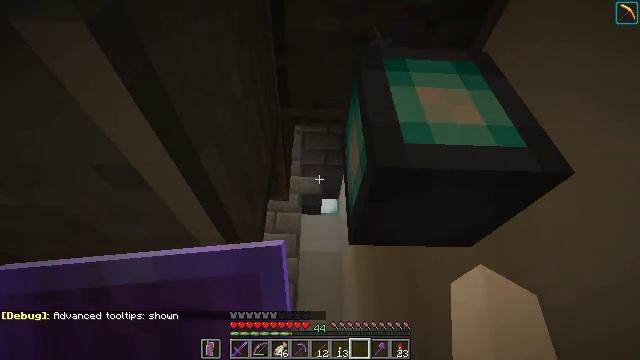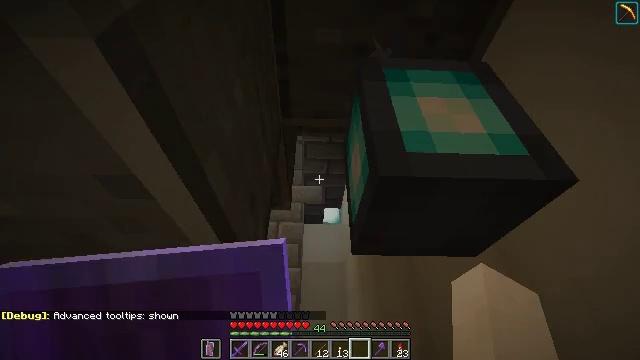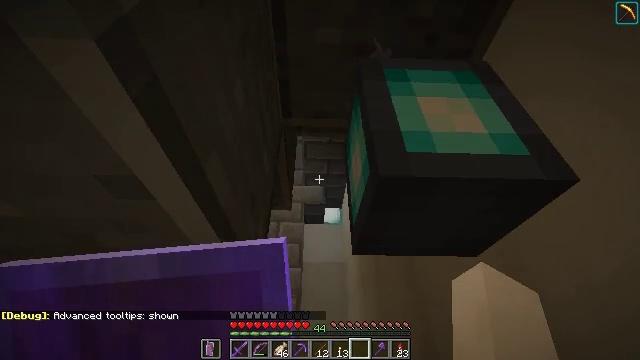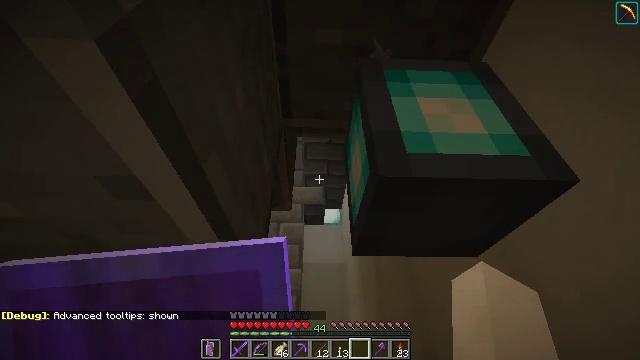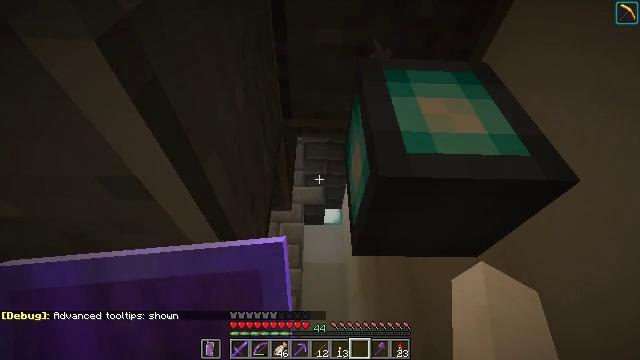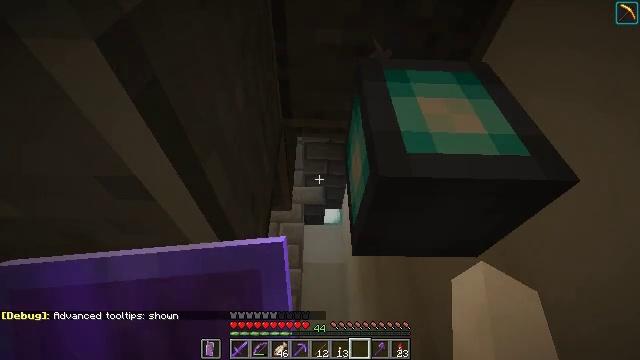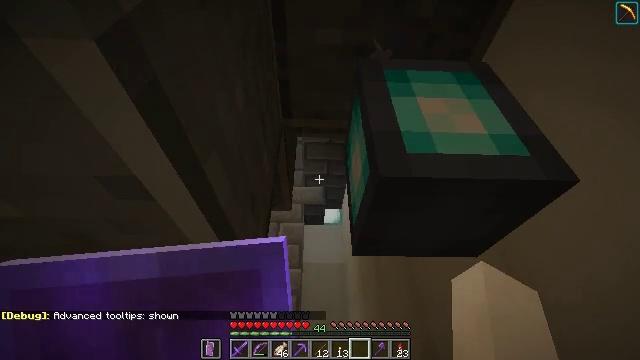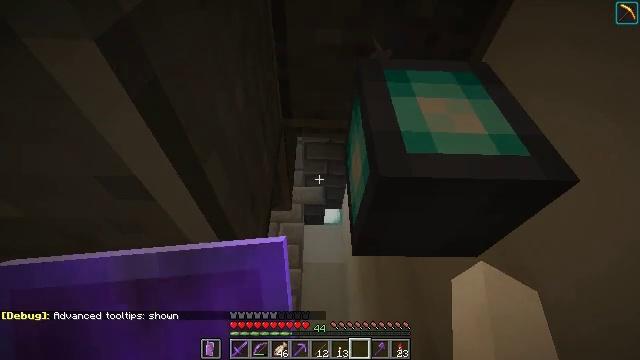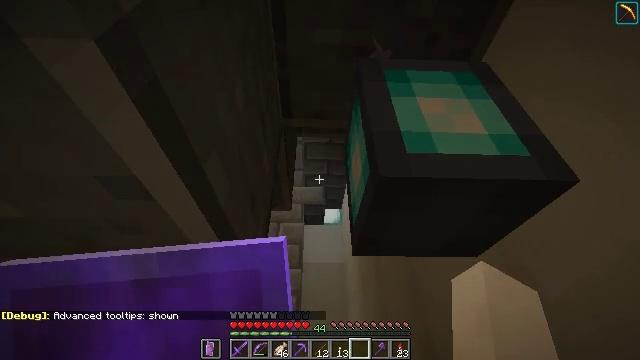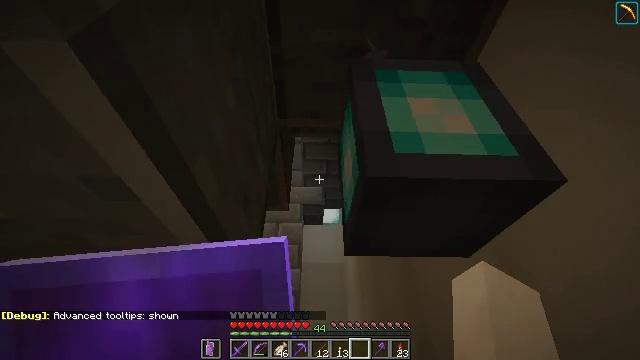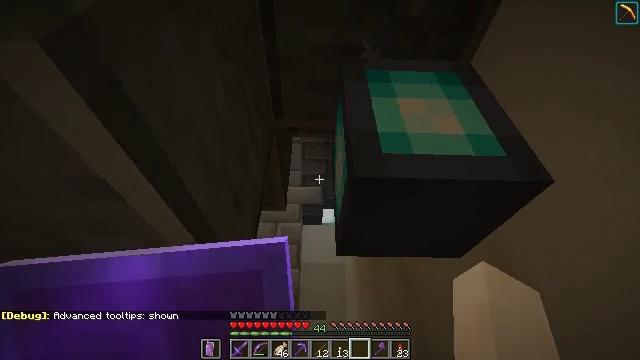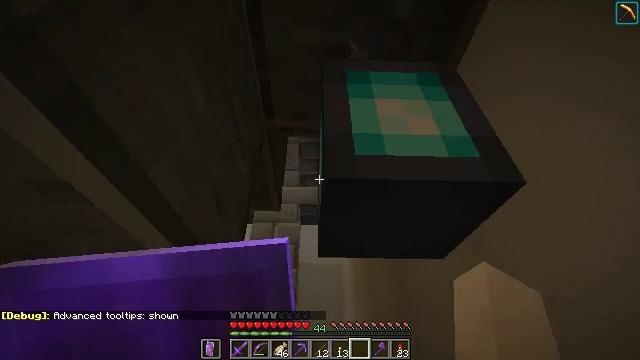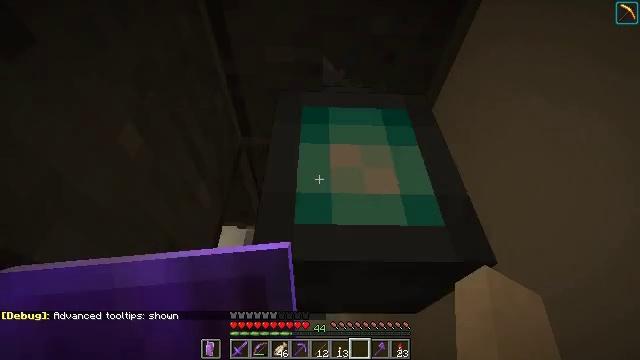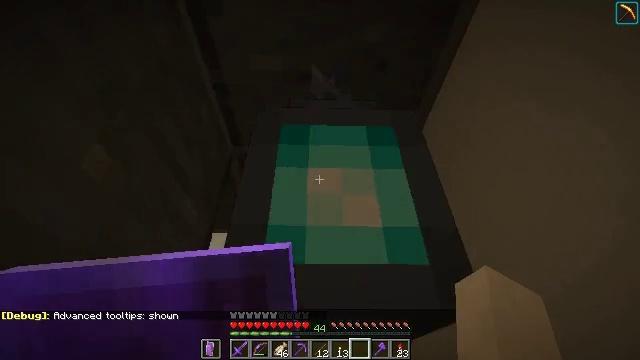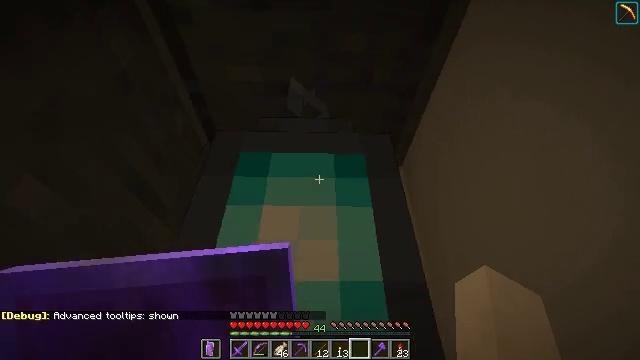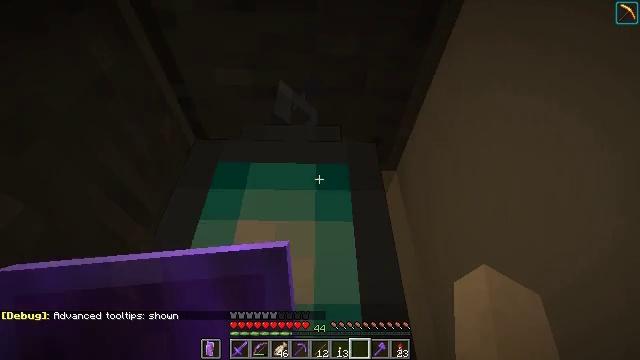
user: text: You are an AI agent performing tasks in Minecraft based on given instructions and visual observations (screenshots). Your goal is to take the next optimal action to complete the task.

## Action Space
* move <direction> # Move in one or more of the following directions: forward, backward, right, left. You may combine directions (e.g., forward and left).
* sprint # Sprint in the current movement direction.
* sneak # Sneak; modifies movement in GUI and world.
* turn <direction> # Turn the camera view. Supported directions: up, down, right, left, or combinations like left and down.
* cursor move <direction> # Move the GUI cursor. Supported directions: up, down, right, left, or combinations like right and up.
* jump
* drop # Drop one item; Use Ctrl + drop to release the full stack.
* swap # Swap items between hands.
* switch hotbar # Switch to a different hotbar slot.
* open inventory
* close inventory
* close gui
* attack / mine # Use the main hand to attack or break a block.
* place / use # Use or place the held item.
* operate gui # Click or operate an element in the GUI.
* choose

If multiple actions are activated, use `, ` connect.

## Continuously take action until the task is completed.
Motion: motion action
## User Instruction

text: mine block soul lantern
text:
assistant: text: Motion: turn up
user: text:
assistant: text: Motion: no_op
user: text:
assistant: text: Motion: no_op
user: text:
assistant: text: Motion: no_op
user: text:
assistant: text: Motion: no_op
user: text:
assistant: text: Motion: no_op
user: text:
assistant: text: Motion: no_op
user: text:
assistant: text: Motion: no_op
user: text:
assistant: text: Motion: move right
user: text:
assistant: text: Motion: move right
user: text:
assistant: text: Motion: move right
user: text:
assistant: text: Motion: move right
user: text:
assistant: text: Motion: no_op
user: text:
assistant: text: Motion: no_op
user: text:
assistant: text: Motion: no_op
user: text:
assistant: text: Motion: no_op
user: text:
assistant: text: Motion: no_op
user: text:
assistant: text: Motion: no_op
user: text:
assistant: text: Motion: no_op
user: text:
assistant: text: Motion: no_op
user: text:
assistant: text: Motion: no_op
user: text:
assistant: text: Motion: no_op
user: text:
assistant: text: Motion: no_op
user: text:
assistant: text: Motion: no_op
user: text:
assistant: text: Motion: no_op
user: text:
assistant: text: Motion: no_op
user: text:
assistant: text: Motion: no_op
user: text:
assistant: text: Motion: no_op
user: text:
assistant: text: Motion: no_op
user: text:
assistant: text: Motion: no_op